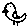
Label: bird